Question: Here is my xml code:
'''
<Button
android:id="@+id/buttonSinInverse"
style="?android:attr/buttonStyleSmall"
android:layout_width="0dp"
android:layout_weight="0.20"
android:textSize="12sp"
android:gravity="fill"
android:text=" -1sin"
android:layout_height="match_parent" />
'''
This does not produce satisfactory results. Below is a screen shot of present output:

I tried to put image of sin inverse above button but then just image appeared not the button below it.When i do it this way can't be sure if the text would even appear on correclty.
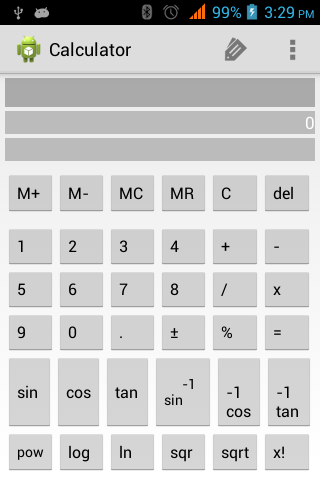
Answer: Android supports <URL> and the '<sup>' tag is supported as well. So just add
'''
<string name="sin_inv">sin<sup>-1</sup></string>
'''
to one of your resource files and apply the string to the Button:
'''
<Button
android:id="@+id/buttonSinInverse"
style="?android:attr/buttonStyleSmall"
android:layout_width="0dp"
android:layout_weight="0.20"
android:textSize="12sp"
android:gravity="fill"
android:text="@string/sin_inv"
android:layout_height="match_parent" />
'''